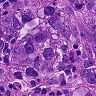
Metastatic tissue present: yes